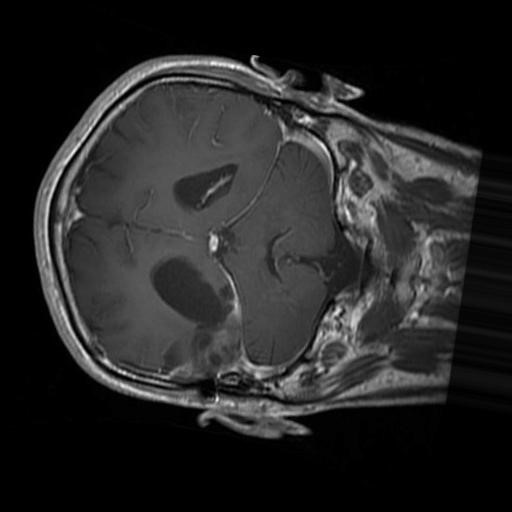
Label: brain_glioma